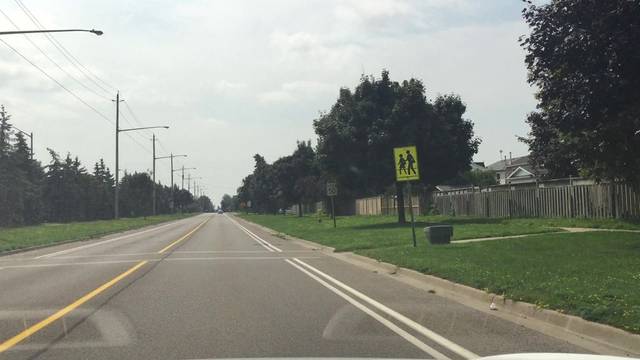
Region: Canada
Coordinates: 43.906, -78.786